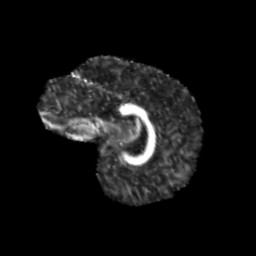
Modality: FA
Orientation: sagittal
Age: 12
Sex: female
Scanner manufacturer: siemens
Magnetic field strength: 3 T
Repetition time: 3.8 s
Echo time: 0.07 s